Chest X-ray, AP view. Patient: 31 years old, sex M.
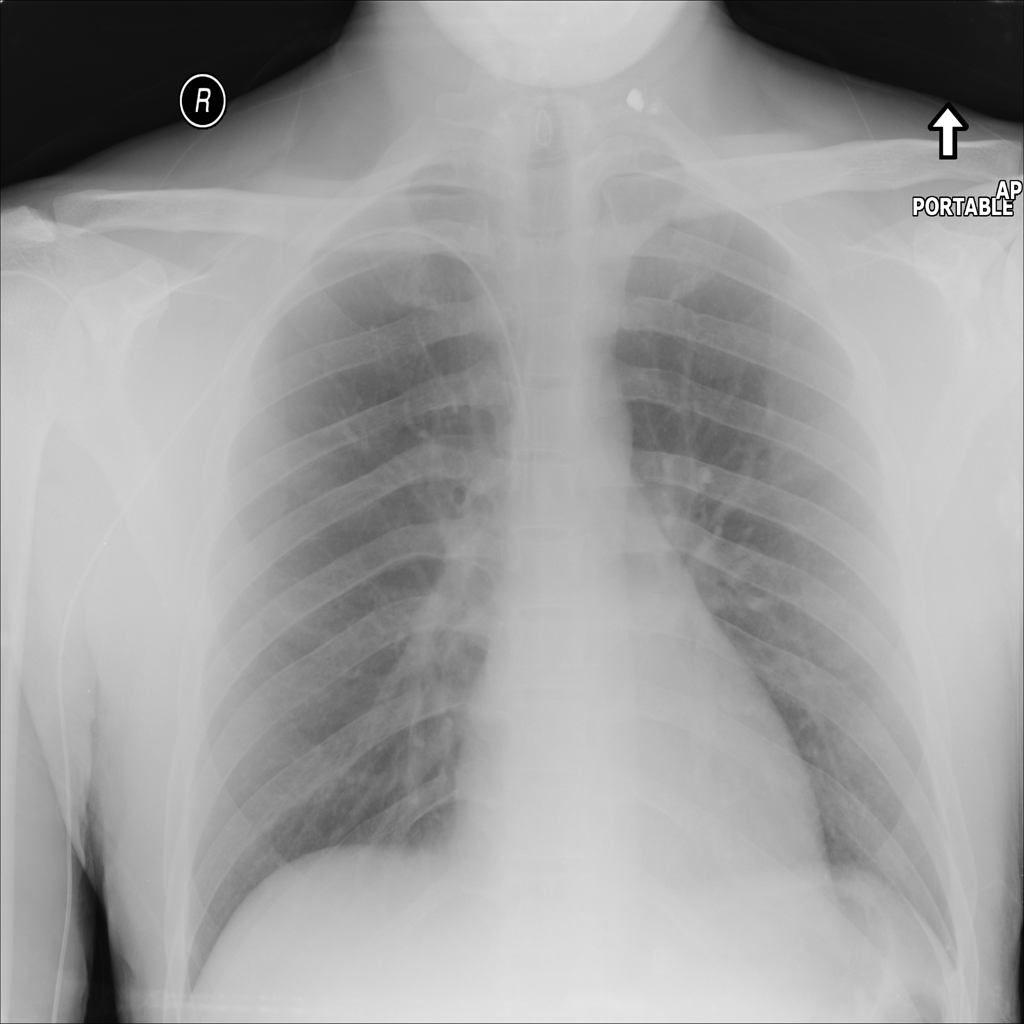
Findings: No Finding